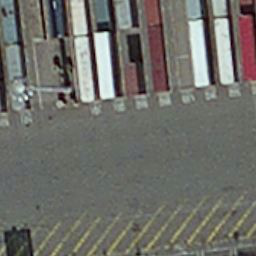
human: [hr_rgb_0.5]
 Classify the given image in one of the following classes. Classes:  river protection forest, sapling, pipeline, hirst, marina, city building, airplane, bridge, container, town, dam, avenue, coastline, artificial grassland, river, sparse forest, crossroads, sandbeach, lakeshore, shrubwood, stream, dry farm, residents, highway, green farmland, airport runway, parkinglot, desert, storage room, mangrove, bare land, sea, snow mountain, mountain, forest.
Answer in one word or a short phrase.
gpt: container